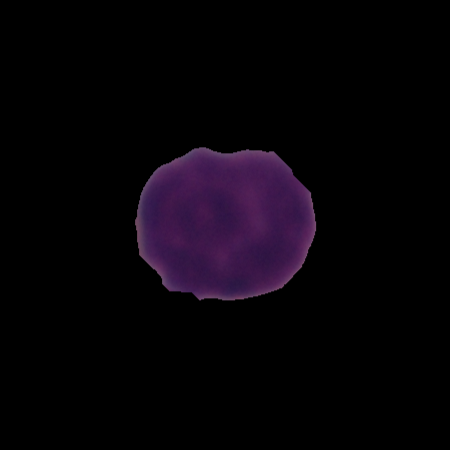
Label: healthy